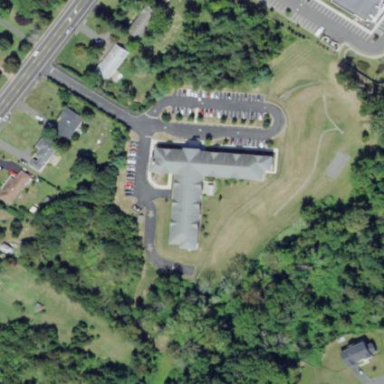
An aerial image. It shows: Nursing home building.